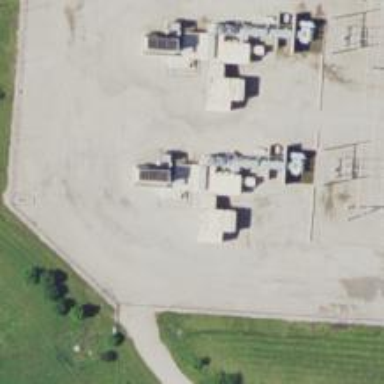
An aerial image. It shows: Gas-powered generator. It is gas turbine type generator.